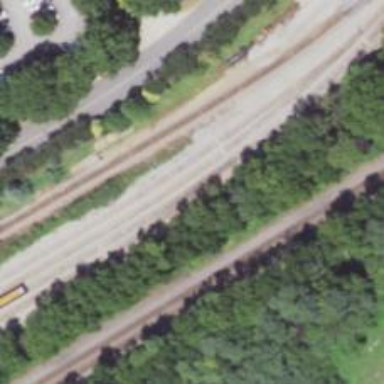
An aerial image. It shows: Railway yard used for servicing trains.